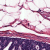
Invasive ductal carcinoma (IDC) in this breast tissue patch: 0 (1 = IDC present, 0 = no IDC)